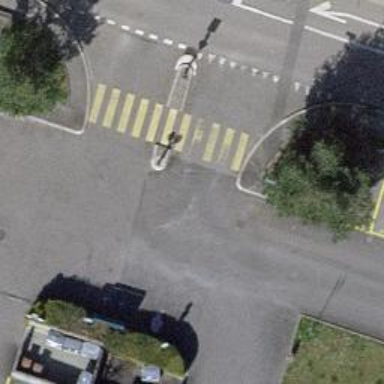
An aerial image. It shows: Uncontrolled road crossing.